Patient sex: F
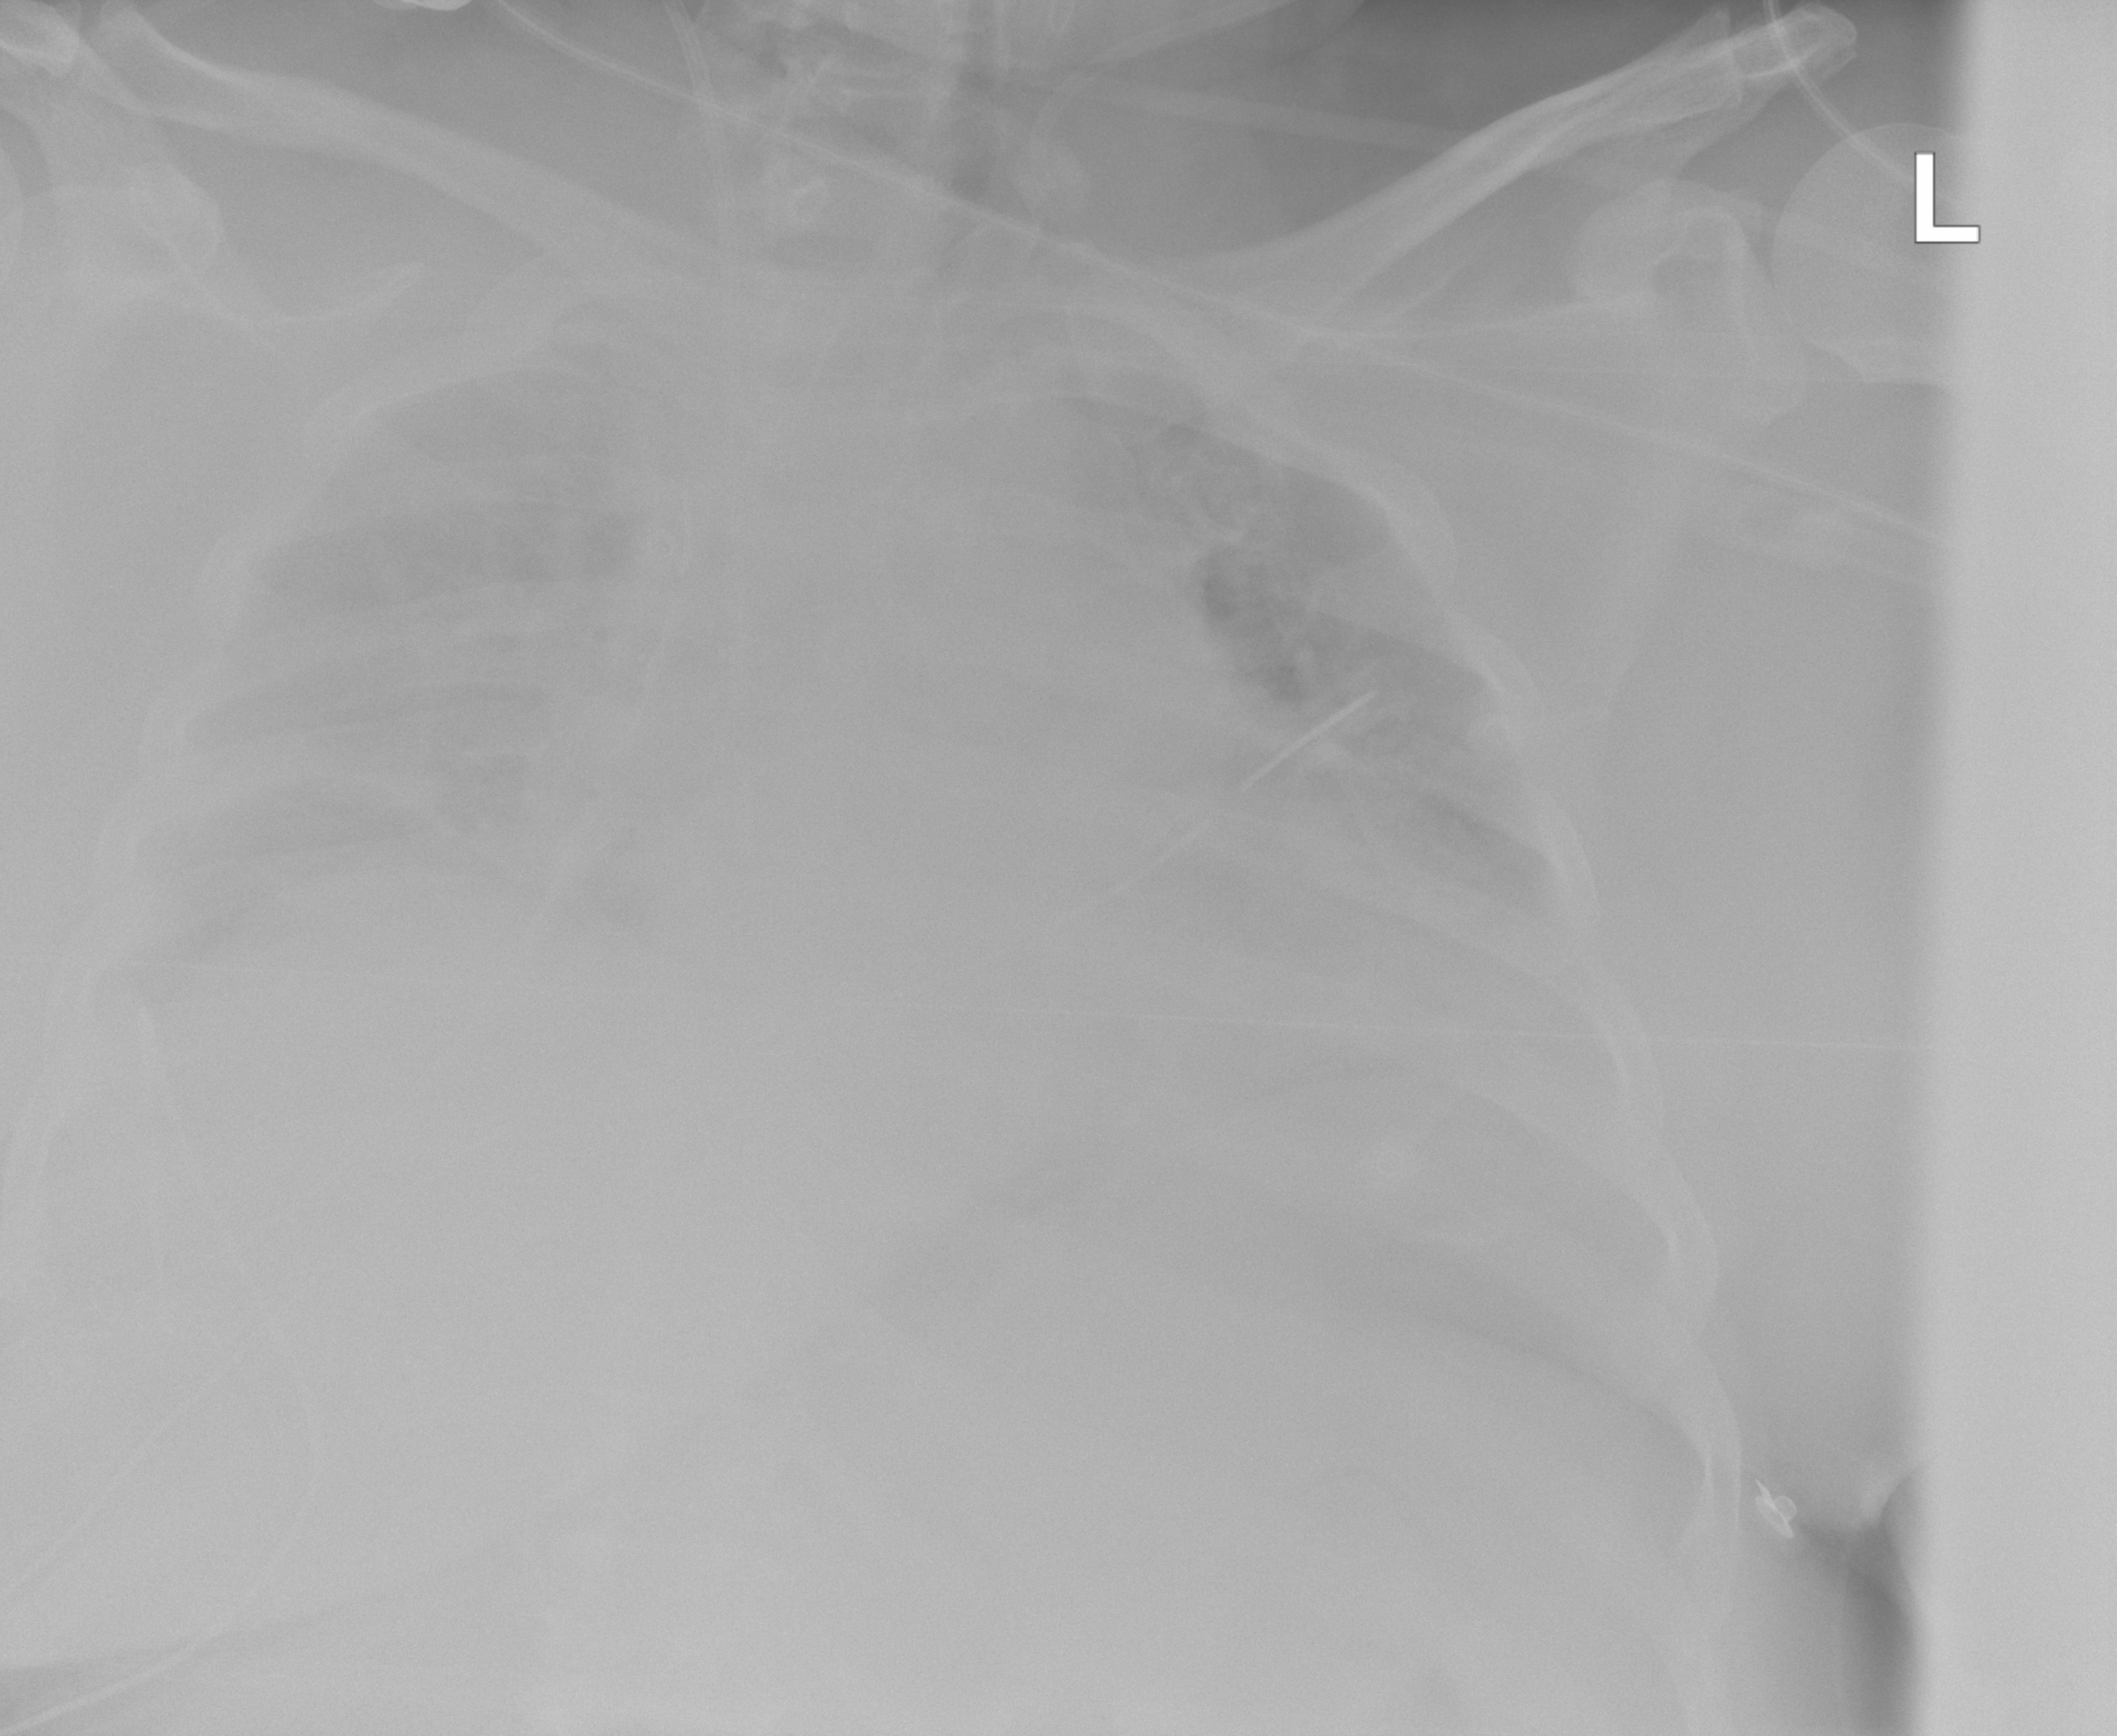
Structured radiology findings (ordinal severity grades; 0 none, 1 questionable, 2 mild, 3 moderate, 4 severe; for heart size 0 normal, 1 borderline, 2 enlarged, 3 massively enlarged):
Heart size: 2
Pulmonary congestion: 2
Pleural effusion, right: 3
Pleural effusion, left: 2
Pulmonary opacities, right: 2
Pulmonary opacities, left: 2
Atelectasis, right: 2
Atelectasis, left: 2